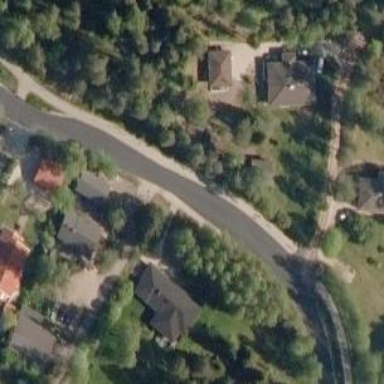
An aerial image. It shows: Asphalt cycleway.